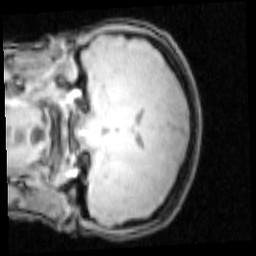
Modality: PDw
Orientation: coronal
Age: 16
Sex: female
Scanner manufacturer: siemens
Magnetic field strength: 3 T
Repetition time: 0.25 s
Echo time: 0.00103 s